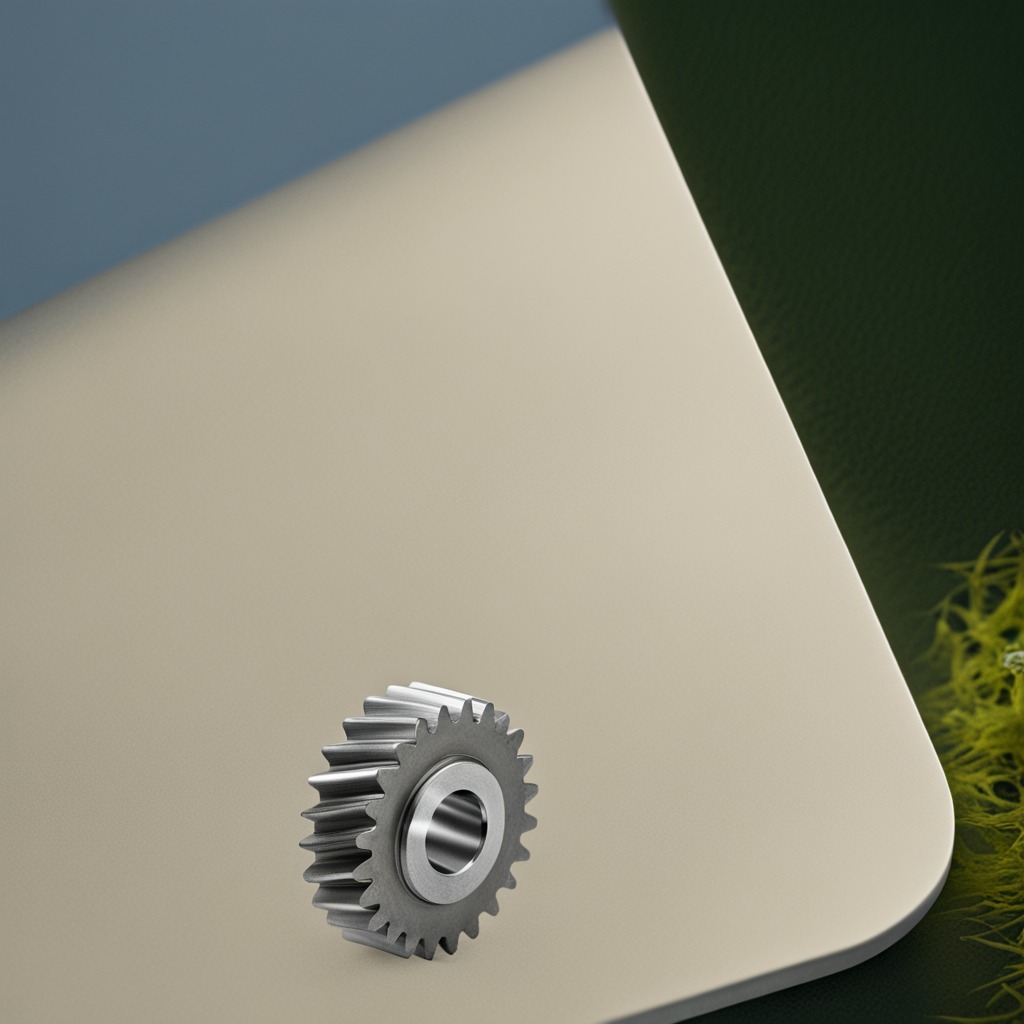
A steel gear with teeth is lying on a textured surface.